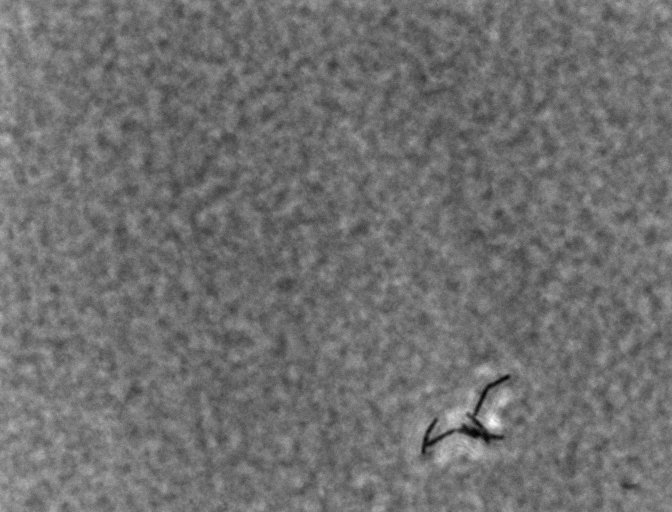
Bacillus coagulans